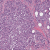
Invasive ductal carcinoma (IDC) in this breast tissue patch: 1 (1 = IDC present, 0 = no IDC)